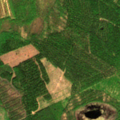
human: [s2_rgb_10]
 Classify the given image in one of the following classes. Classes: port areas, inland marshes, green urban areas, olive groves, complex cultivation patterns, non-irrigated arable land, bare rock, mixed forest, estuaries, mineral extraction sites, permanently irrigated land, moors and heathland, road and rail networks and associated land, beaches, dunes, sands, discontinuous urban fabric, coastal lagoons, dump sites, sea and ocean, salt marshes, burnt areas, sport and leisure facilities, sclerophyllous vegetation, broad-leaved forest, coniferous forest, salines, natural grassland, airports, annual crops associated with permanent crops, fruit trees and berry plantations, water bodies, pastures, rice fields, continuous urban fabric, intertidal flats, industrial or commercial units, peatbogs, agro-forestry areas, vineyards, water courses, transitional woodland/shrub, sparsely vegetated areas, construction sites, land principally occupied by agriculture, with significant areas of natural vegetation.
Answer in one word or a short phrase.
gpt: non-irrigated arable land, mixed forest, transitional woodland/shrub